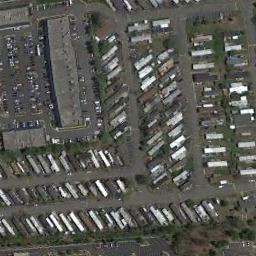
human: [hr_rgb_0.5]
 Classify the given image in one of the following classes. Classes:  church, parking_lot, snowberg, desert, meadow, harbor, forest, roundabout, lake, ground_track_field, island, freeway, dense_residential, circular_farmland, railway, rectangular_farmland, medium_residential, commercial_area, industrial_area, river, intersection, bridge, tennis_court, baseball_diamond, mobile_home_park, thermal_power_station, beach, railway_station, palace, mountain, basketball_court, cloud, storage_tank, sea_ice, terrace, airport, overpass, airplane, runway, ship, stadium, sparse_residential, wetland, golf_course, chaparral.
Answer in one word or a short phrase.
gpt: mobile_home_park